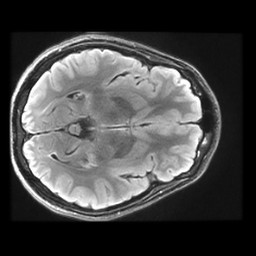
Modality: FLAIR
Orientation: axial
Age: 20
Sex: male
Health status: healthy
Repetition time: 12 s
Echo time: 0.09782 s